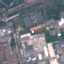
Land use / land cover: Industrial